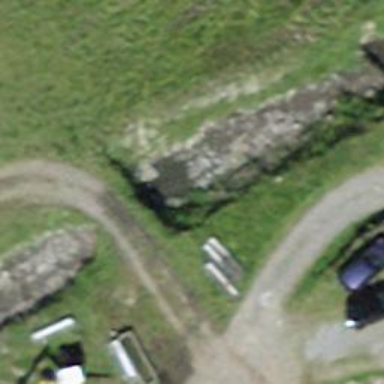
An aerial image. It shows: Culvert tunnel.